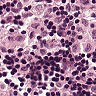
Metastatic tissue present: no